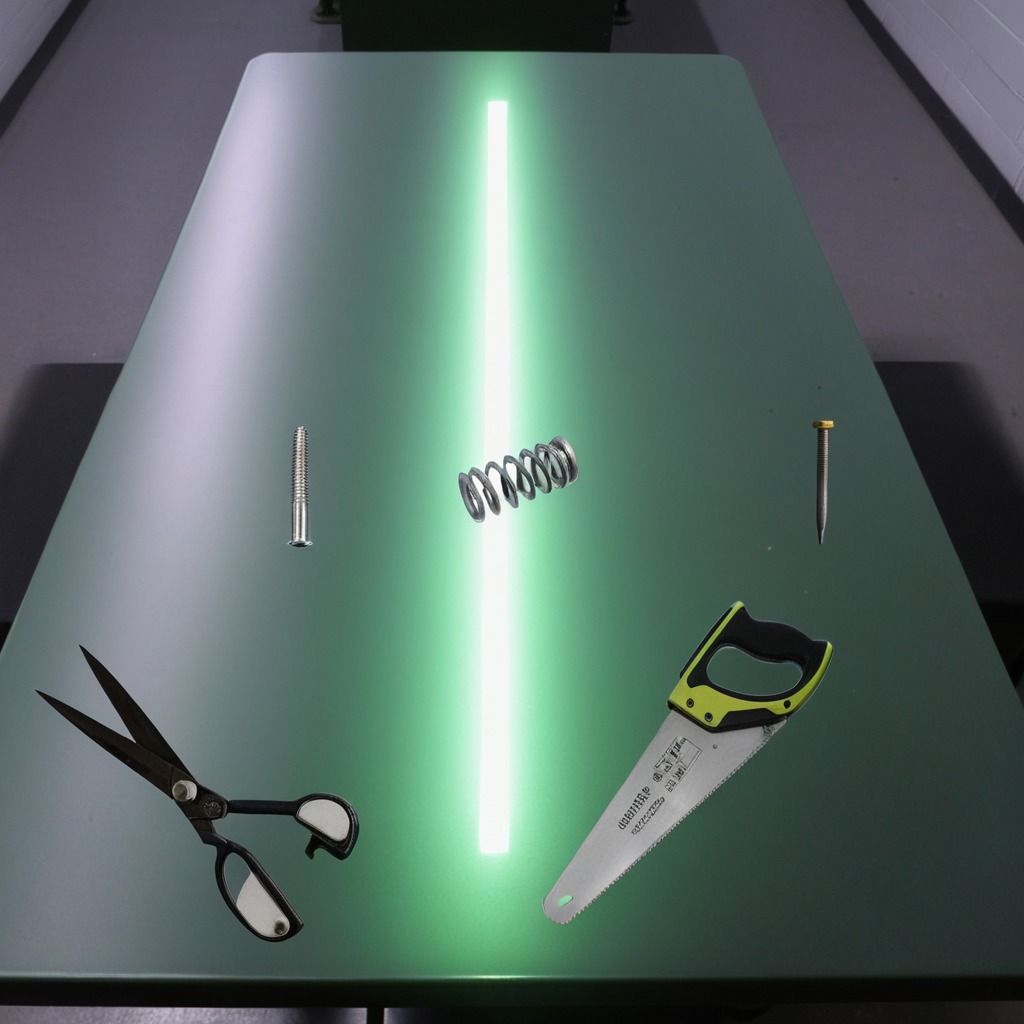
A metal machine screw, an iron nail, a coiled metal spring, a handheld metal saw, and a pair of scissors are lying on a clean empty table in a railway signal maintenance room lit by harsh overhead fluorescents.